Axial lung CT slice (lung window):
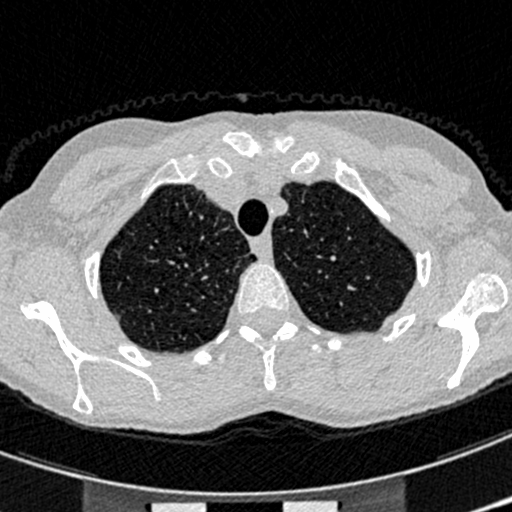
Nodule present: no